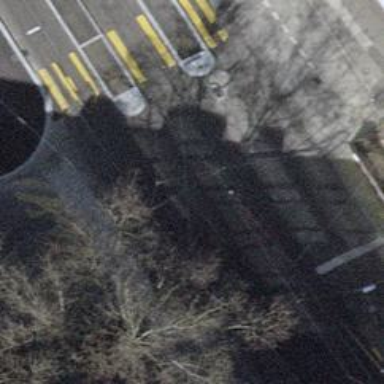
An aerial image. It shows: Tertiary road with asphalt surface. There is separate sidewalk. The road has trolley wires and embedded tram rails.